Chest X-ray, AP view. Patient: 16 years old, sex M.
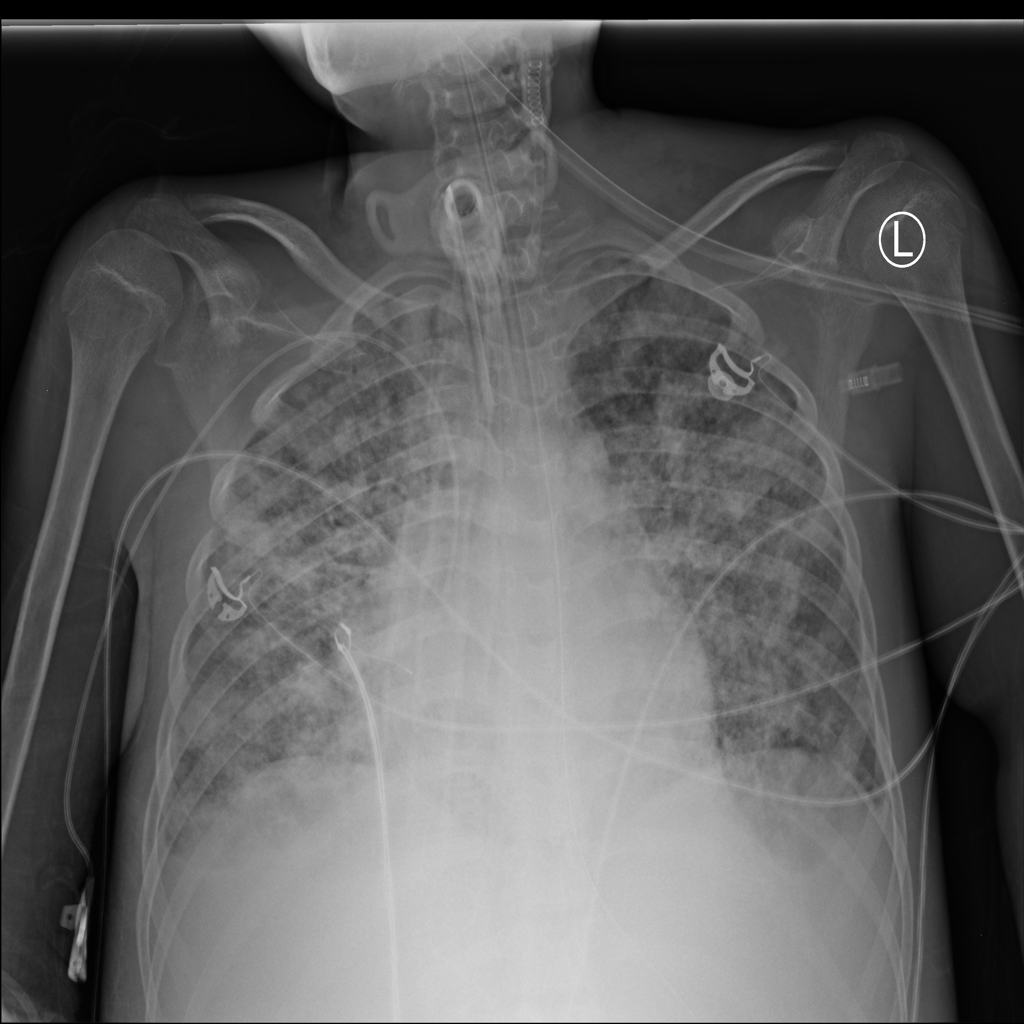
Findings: No Finding